Aerial crown-view tile of a tropical tree (Barro Colorado Island, Panama), acquired 20240918:
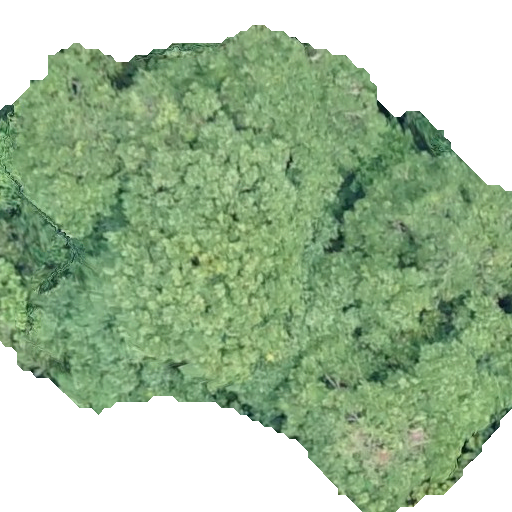
Species: Handroanthus guayacan
GBIF accepted scientific name: Handroanthus guayacan
Crown area: 302.795 m²